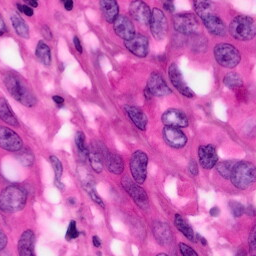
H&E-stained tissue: Pancreatic